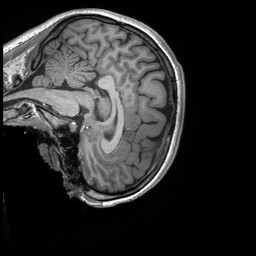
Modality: T1w
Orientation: sagittal
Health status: ill
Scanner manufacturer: siemens
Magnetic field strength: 3 T
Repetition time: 2.3 s
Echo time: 0.00243 s